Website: home-depot
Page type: billing-address
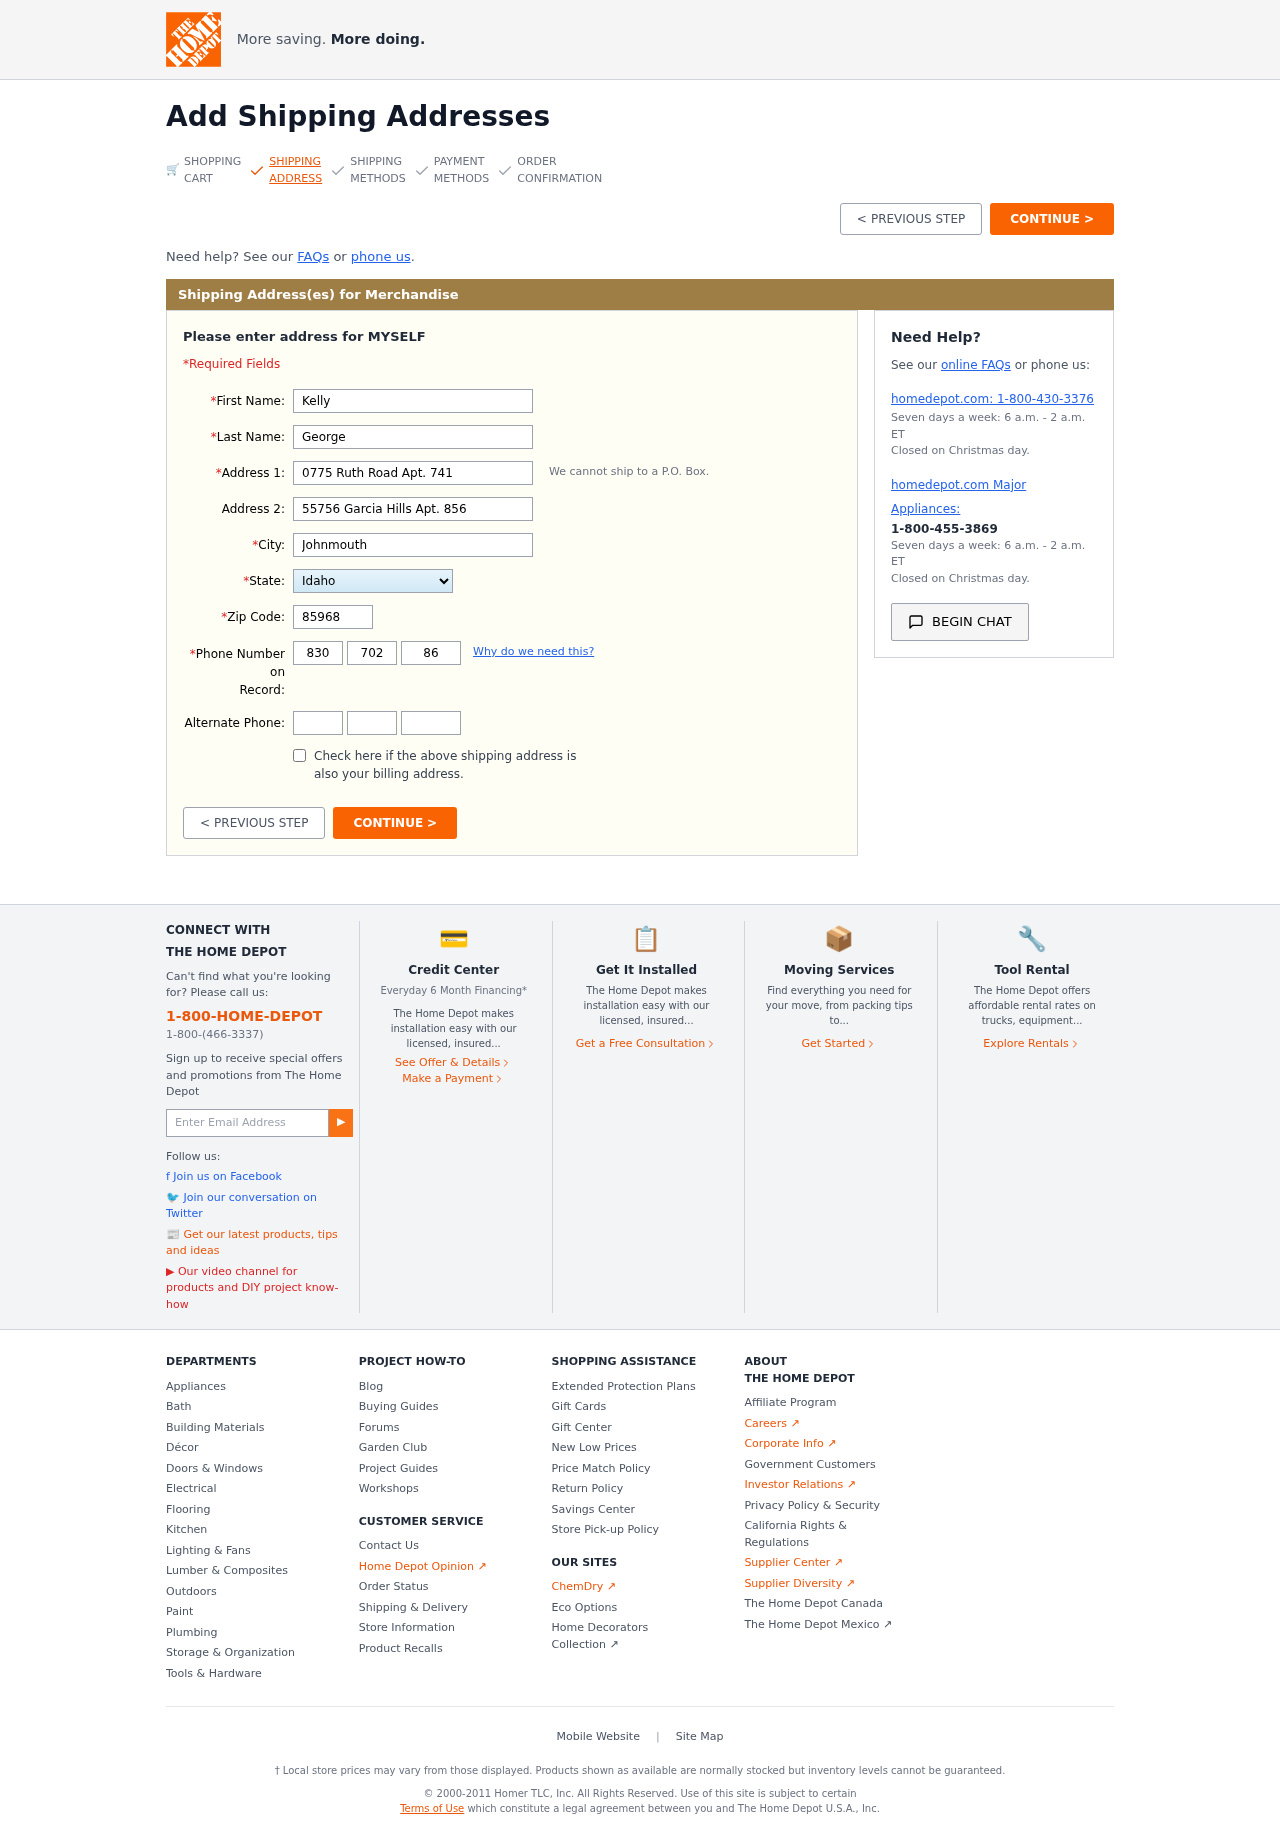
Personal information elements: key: PII_STATE
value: Idaho
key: PII_FIRSTNAME
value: Kelly
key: PII_LASTNAME
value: George
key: PII_STREET
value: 0775 Ruth Road Apt. 741
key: PII_STREET2
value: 55756 Garcia Hills Apt. 856
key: PII_CITY
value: Johnmouth
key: PII_POSTCODE
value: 85968
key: PII_PHONE_AREA
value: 830
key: PII_PHONE_PREFIX
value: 702
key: PII_PHONE_LINE
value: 8661